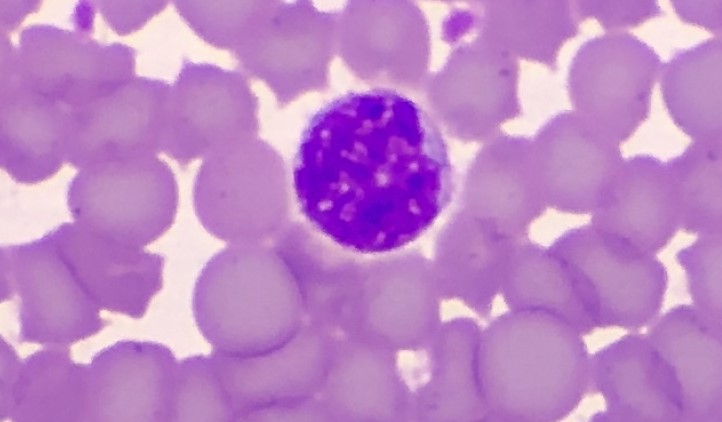
White blood cell type: Lymphocyte